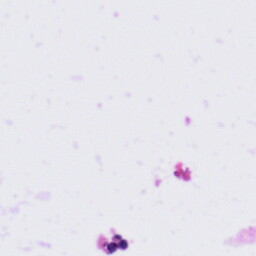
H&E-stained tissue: Tonsil